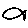
Label: fish